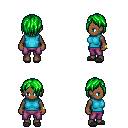
a pixel art fantasy rpg character, female body template, human, dark skin, teal sleeveless shirt, magenta pants, green bangs hairstyle, bracelets, gray slippers, four views (front, back, left, right), 2x2 character sprite sheet, small pixel art, hard edges, no anti-aliasing